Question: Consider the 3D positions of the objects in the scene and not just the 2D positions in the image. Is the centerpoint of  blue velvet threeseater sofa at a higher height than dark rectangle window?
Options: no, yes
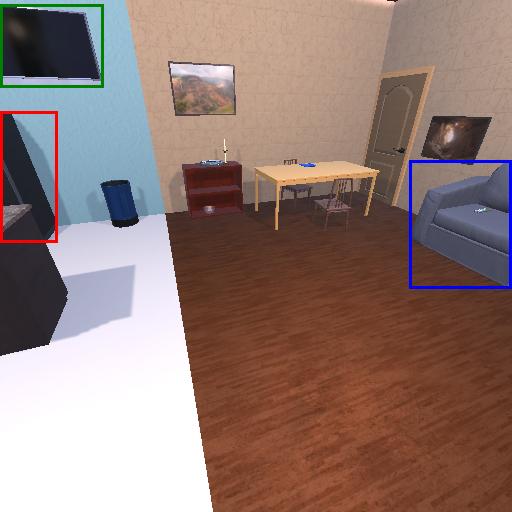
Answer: no